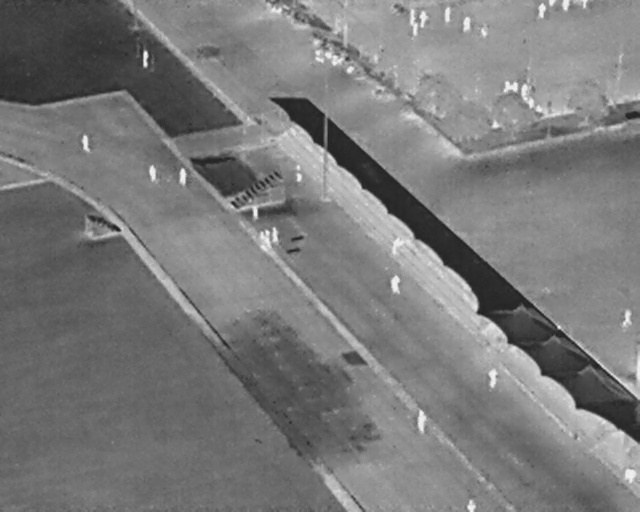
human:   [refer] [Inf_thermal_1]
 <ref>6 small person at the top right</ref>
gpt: <box>[[68, 2, 71, 3, 2], [74, 5, 76, 6, 2], [83, 1, 85, 2, 2], [85, 0, 86, 1, 2], [87, 0, 89, 2, 2], [90, 0, 92, 1, 2]]</box>

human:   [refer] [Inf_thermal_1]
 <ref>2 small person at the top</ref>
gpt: <box>[[62, 2, 65, 4, 2], [63, 4, 66, 6, 2]]</box>

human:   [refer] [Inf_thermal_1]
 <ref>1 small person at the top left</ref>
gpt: <box>[[21, 10, 24, 12, 2]]</box>

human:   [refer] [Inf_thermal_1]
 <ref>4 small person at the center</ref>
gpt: <box>[[45, 33, 48, 34, 2], [41, 45, 44, 46, 2], [39, 46, 42, 47, 2], [40, 45, 43, 47, 2]]</box>

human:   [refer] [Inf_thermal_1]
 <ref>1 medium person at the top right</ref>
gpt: <box>[[71, 3, 74, 5, 2]]</box>